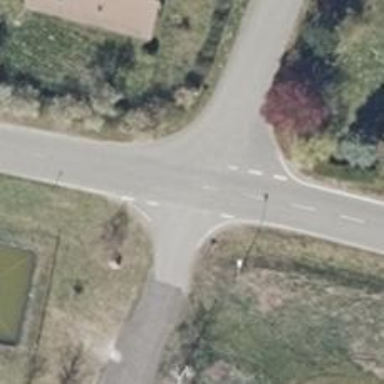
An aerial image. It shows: Tertiary road.